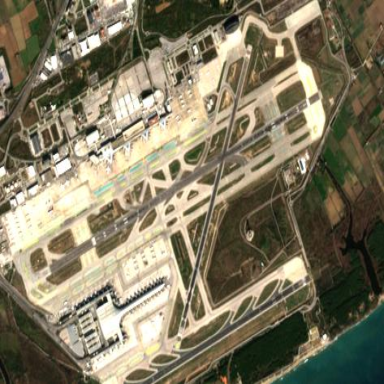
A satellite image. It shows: Area designated as runway within airport.